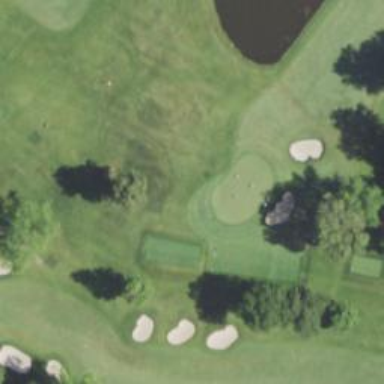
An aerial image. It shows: Golf hole.